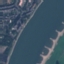
Land use / land cover: River